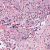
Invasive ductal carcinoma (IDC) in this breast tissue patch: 1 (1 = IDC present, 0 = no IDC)